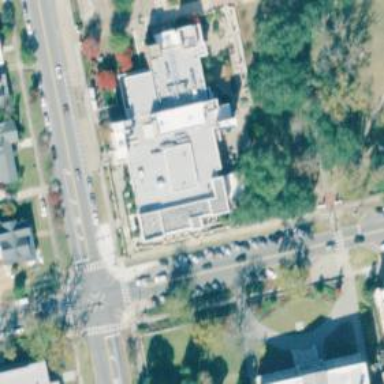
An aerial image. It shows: View of university building.